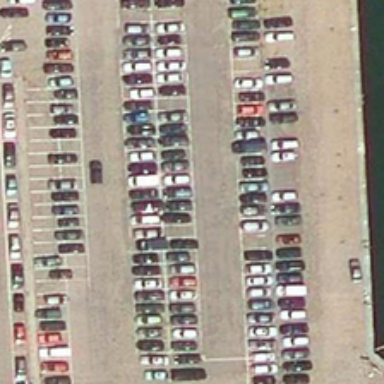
Many cars are parked in a parking lot .